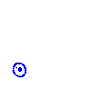
Particle: pion